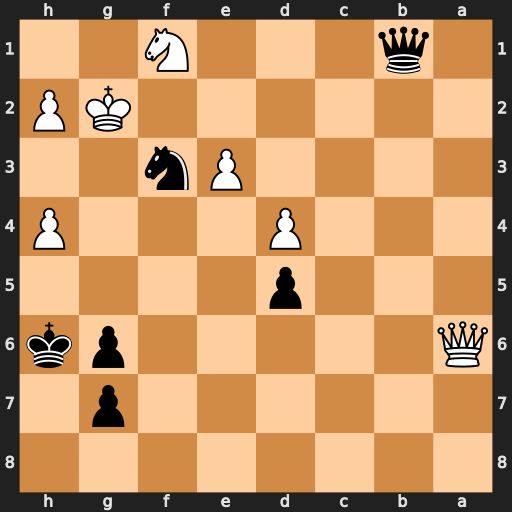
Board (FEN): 8/6p1/Q5pk/3p4/3P3P/4Pn2/6KP/1q3N2
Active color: b
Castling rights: -
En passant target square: -
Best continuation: Ne1+ Kf2 Nd3+ Kg1 Qc2